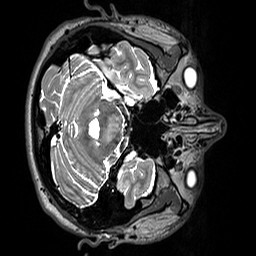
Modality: T2w
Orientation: axial
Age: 19
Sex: male
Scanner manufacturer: siemens
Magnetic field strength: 3 T
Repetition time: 3.2 s
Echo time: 0.412 s